Question: I'm trying to connect to my vagrant MySQL server using MySQL workbench. It shows some error as shown in the image.

The workbench error log is pasted below.
'''
17:34:50 [INF][ SSH tunnel]: Existing SSH tunnel not found, opening new one
17:34:50 [INF][ SSH tunnel]: Opening SSH tunnel to 127.0.0.1:2222
17:34:50 [ERR][ sshtunnel.py]: Traceback (most recent call last):
File "/usr/share/mysql-workbench/sshtunnel.py", line 231, in _connect_ssh
look_for_keys=has_key, allow_agent=has_key)
File "/usr/lib/python2.7/dist-packages/paramiko/client.py", line 337, in connect
self._auth(username, password, pkey, key_filenames, allow_agent, look_for_keys)
File "/usr/lib/python2.7/dist-packages/paramiko/client.py", line 528, in _auth
raise saved_exception
AuthenticationException: Authentication failed.
17:34:50 [ERR][ SSH tunnel]: Authentication error opening SSH tunnel: Authentication error. Please check that your username and password are correct and try again.
'''
'vagrant up' command output is pasted below
'''
==> default: Clearing any previously set network interfaces...
==> default: Preparing network interfaces based on configuration...
default: Adapter 1: nat
default: Adapter 2: hostonly
==> default: Forwarding ports...
default: 22 => 6216 (adapter 1)
default: 22 => 2222 (adapter 1)
==> default: Running 'pre-boot' VM customizations...
==> default: Booting VM...
==> default: Waiting for machine to boot. This may take a few minutes...
default: SSH address: 127.0.0.1:2222
default: SSH username: vagrant
default: SSH auth method: private key
default: Warning: Connection timeout. Retrying...
==> default: Machine booted and ready!
==> default: Checking for guest additions in VM...
==> default: Configuring and enabling network interfaces...
'''
The command 'vagrant ssh' works fine in terminal. What am I doing wrong here?
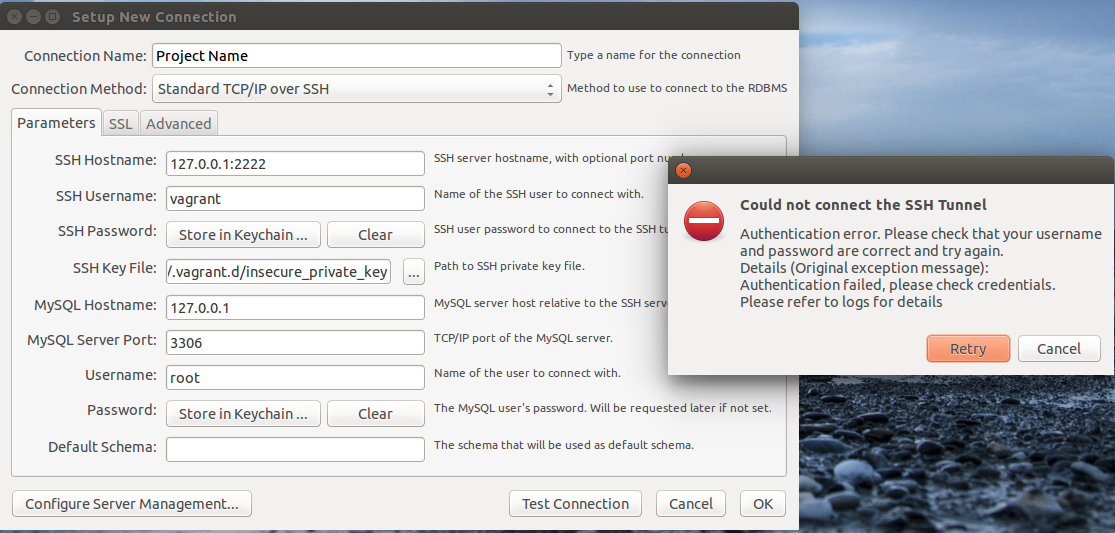
Answer: If you run 'vagrant ssh-config' it will show which key it is using. It does not normally use the '.vagrant.d/insecure_private_key' but a key in the project directory like '.vagrant/machines/default/virtualbox/private_key'.
If you specify that key in the MySQL connection panel you should be able to logon without having to add another key to the vm.